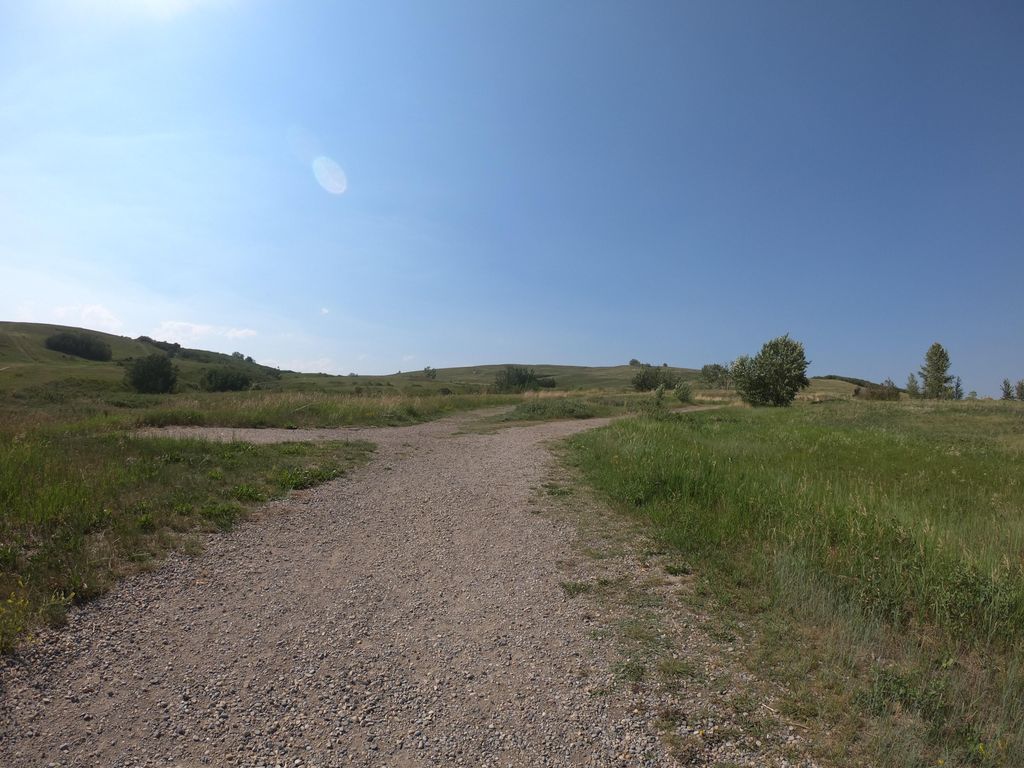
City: calgary